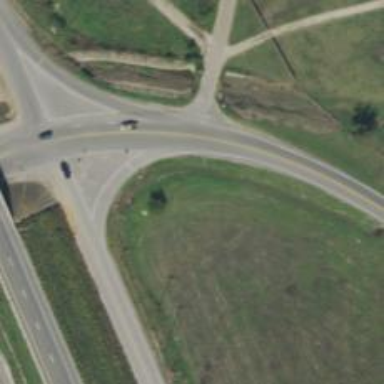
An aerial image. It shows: Secondary link road.